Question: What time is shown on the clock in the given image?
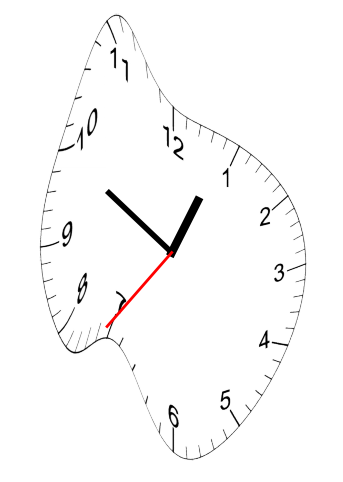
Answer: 12:49:36